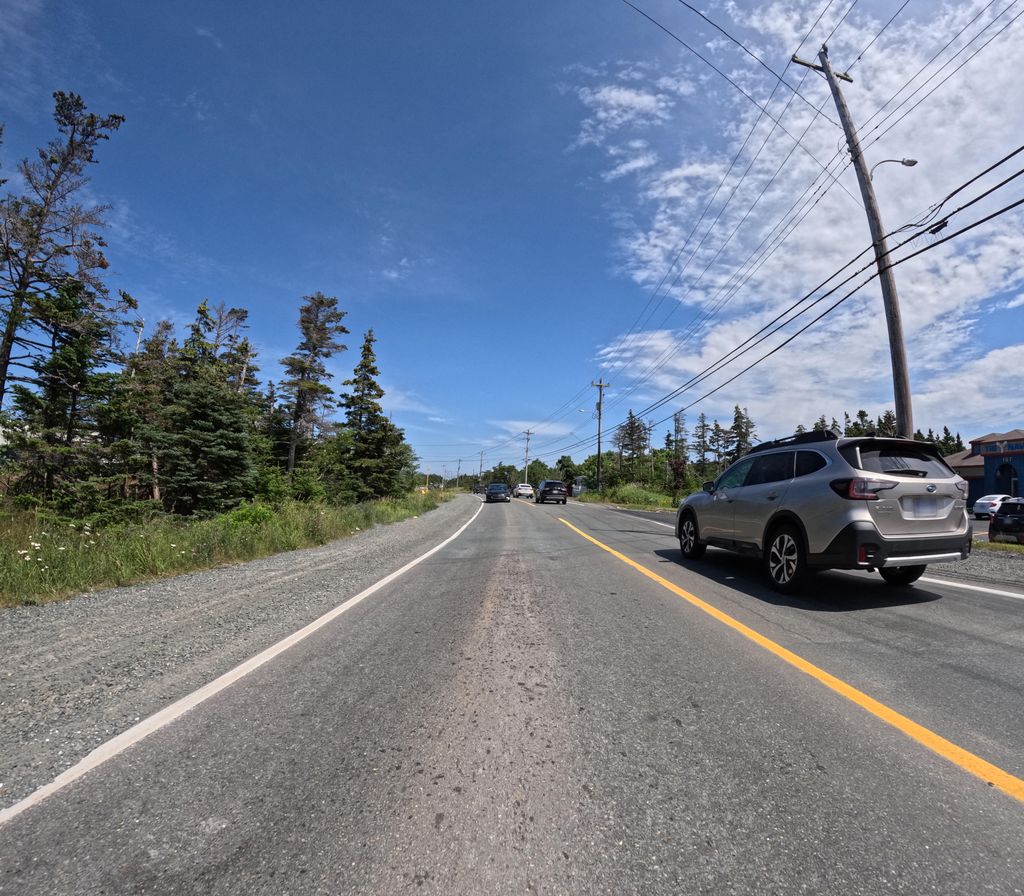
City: st_johns